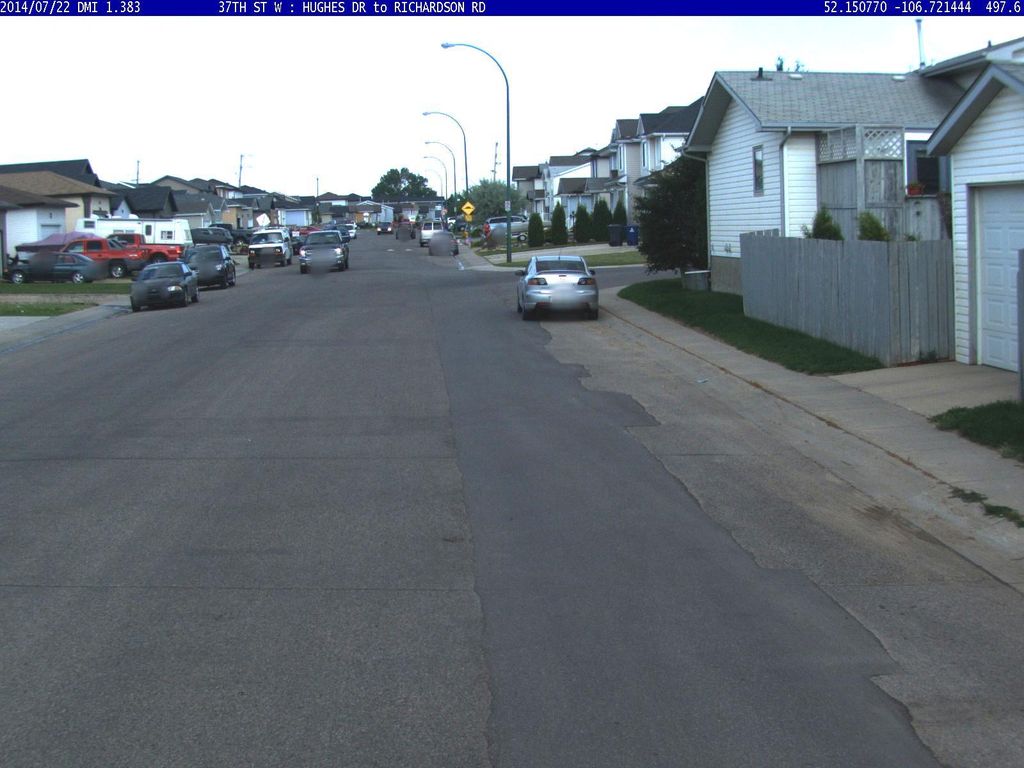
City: saskatoon